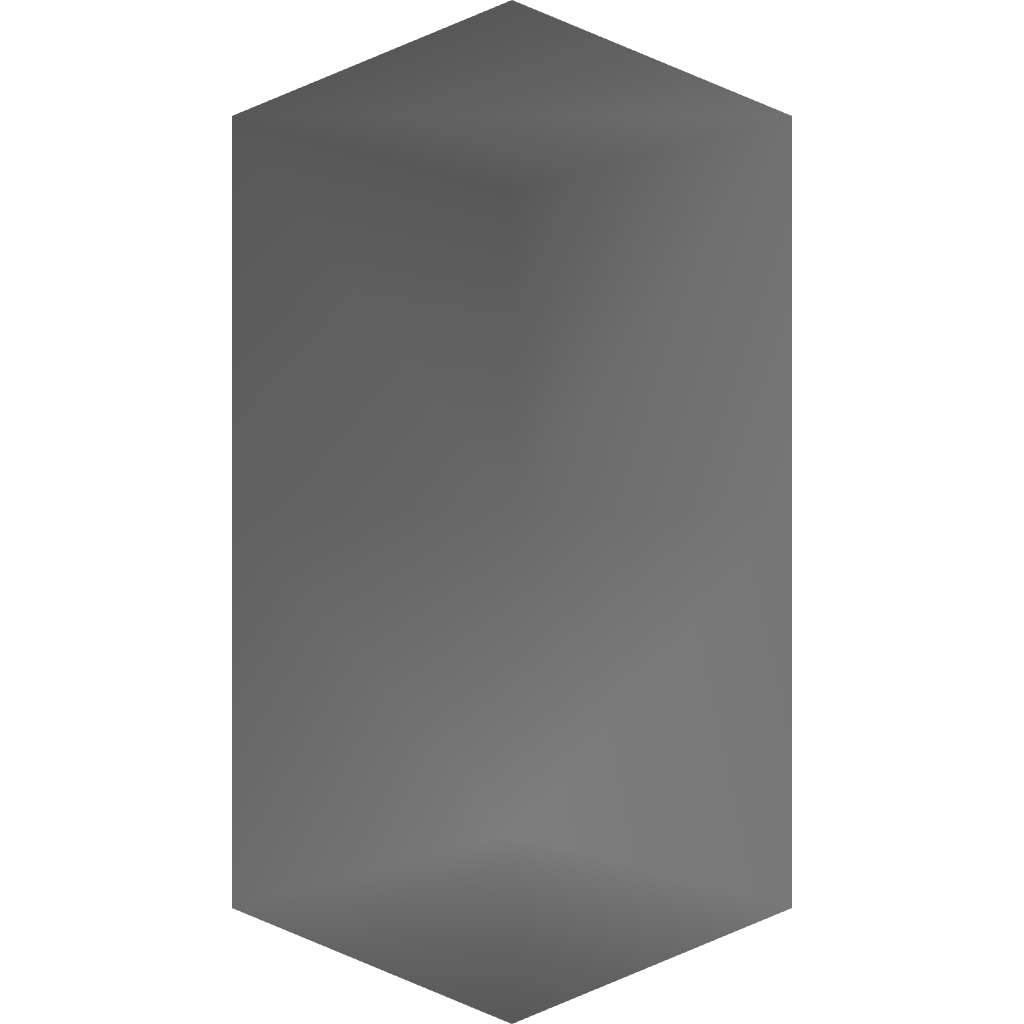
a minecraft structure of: Secure SAS bad low quality